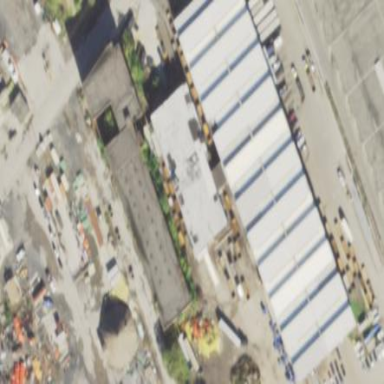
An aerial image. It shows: Industrial area.